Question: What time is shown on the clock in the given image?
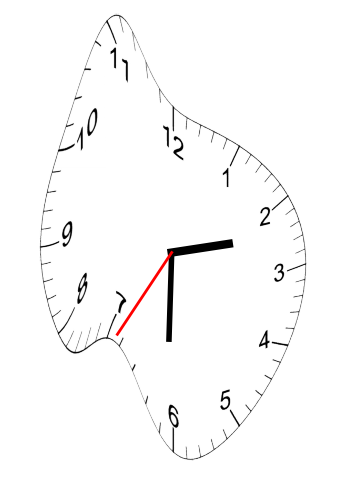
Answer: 02:30:35